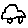
Label: car